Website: apple
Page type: payment
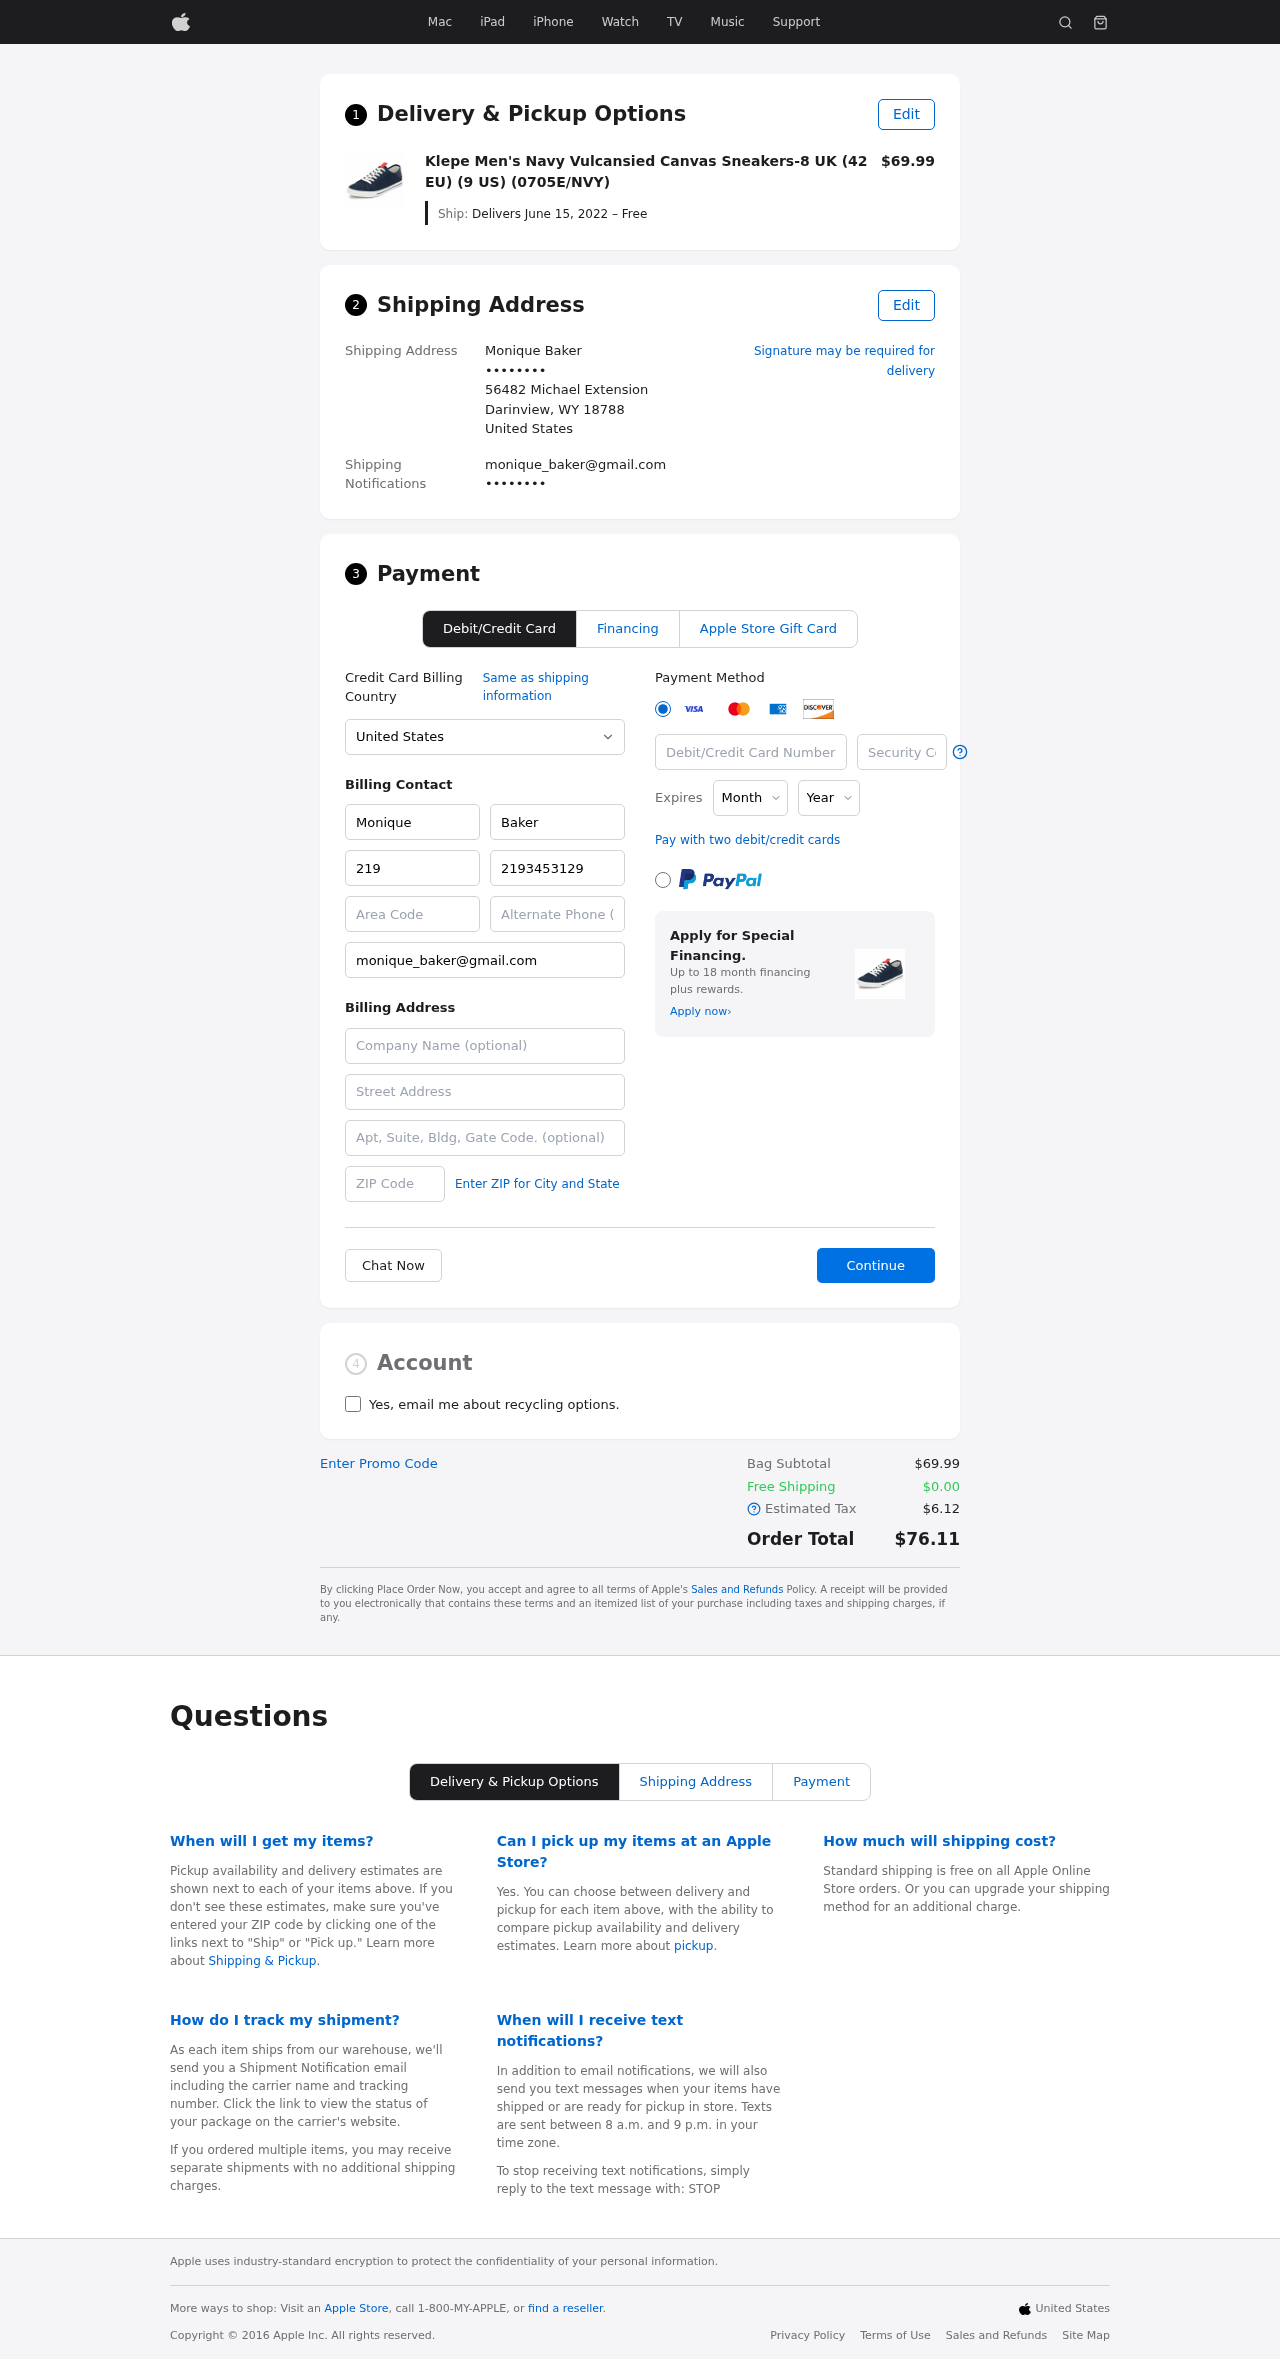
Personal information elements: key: PII_CARD_CVV
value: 021
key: PII_CARD_EXPIRY_MONTH
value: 04
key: PII_CARD_EXPIRY_YEAR
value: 30
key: PII_CARD_NUMBER
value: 2230 6685 3462 8500
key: PII_CITY_STATE_ZIP
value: Darinview, WY 18788
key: PII_COUNTRY
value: United States
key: PII_EMAIL
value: monique_baker@gmail.com
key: PII_EMAIL2
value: monique_baker@gmail.com
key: PII_FIRSTNAME
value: Monique
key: PII_FULLNAME
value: Monique Baker
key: PII_LASTNAME
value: Baker
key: PII_PHONE3
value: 2193453129
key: PII_PHONE_AREA
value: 219
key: PII_POSTCODE2
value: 57929
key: PII_SECURITY_CODE
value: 06II
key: PII_STREET
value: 56482 Michael Extension
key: PII_STREET2
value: Apt. 197
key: PII_PHONE
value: ••••••••
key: PII_PHONE2
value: ••••••••
Product elements: key: PRODUCT1_NAME
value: Klepe Men's Navy Vulcansied Canvas Sneakers-8 UK (42 EU) (9 US) (0705E/NVY)
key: PRODUCT1_PRICE
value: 69.99
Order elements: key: ORDER_DELIVERY_DATE
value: Delivers June 15, 2022 – Free
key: ORDER_SUBTOTAL
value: $69.99
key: ORDER_SHIPPING_COST
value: $0.00
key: ORDER_TAX
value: $6.12
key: ORDER_TOTAL
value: $76.11